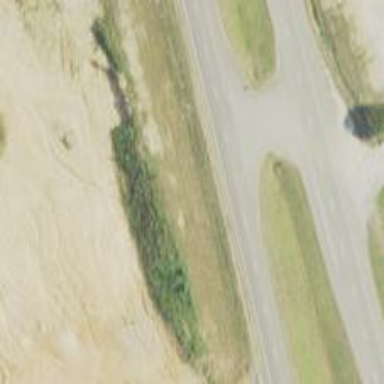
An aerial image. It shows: Asphalt road classified as primary highway with expressway characteristics.